Breast ultrasound image
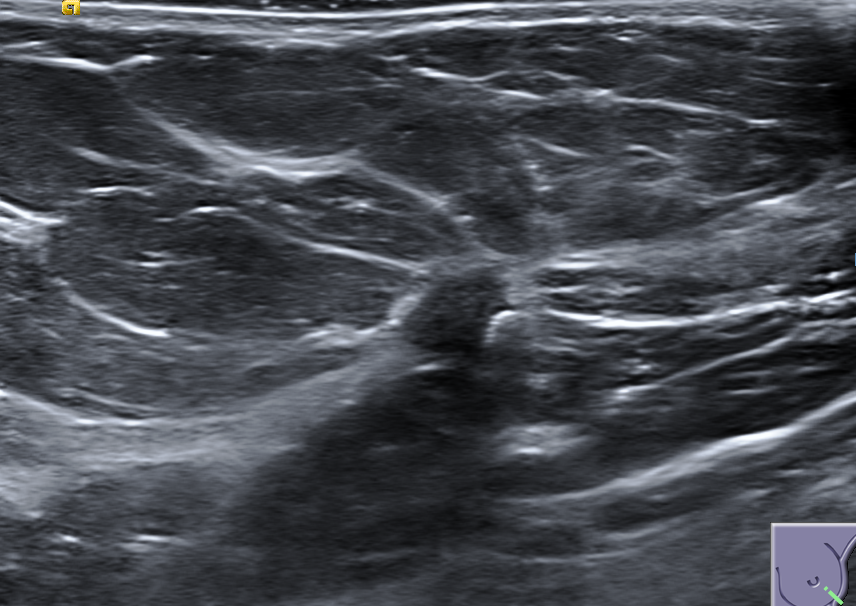
Diagnosis: malignant